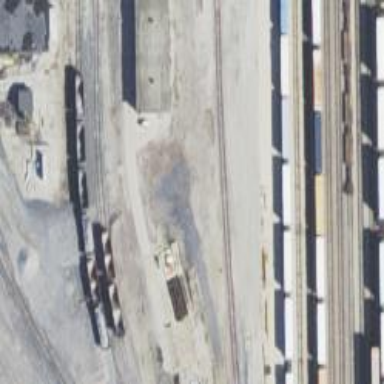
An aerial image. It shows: Abandoned railway yard.